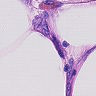
Metastatic tissue present: yes